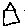
Label: house